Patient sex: F
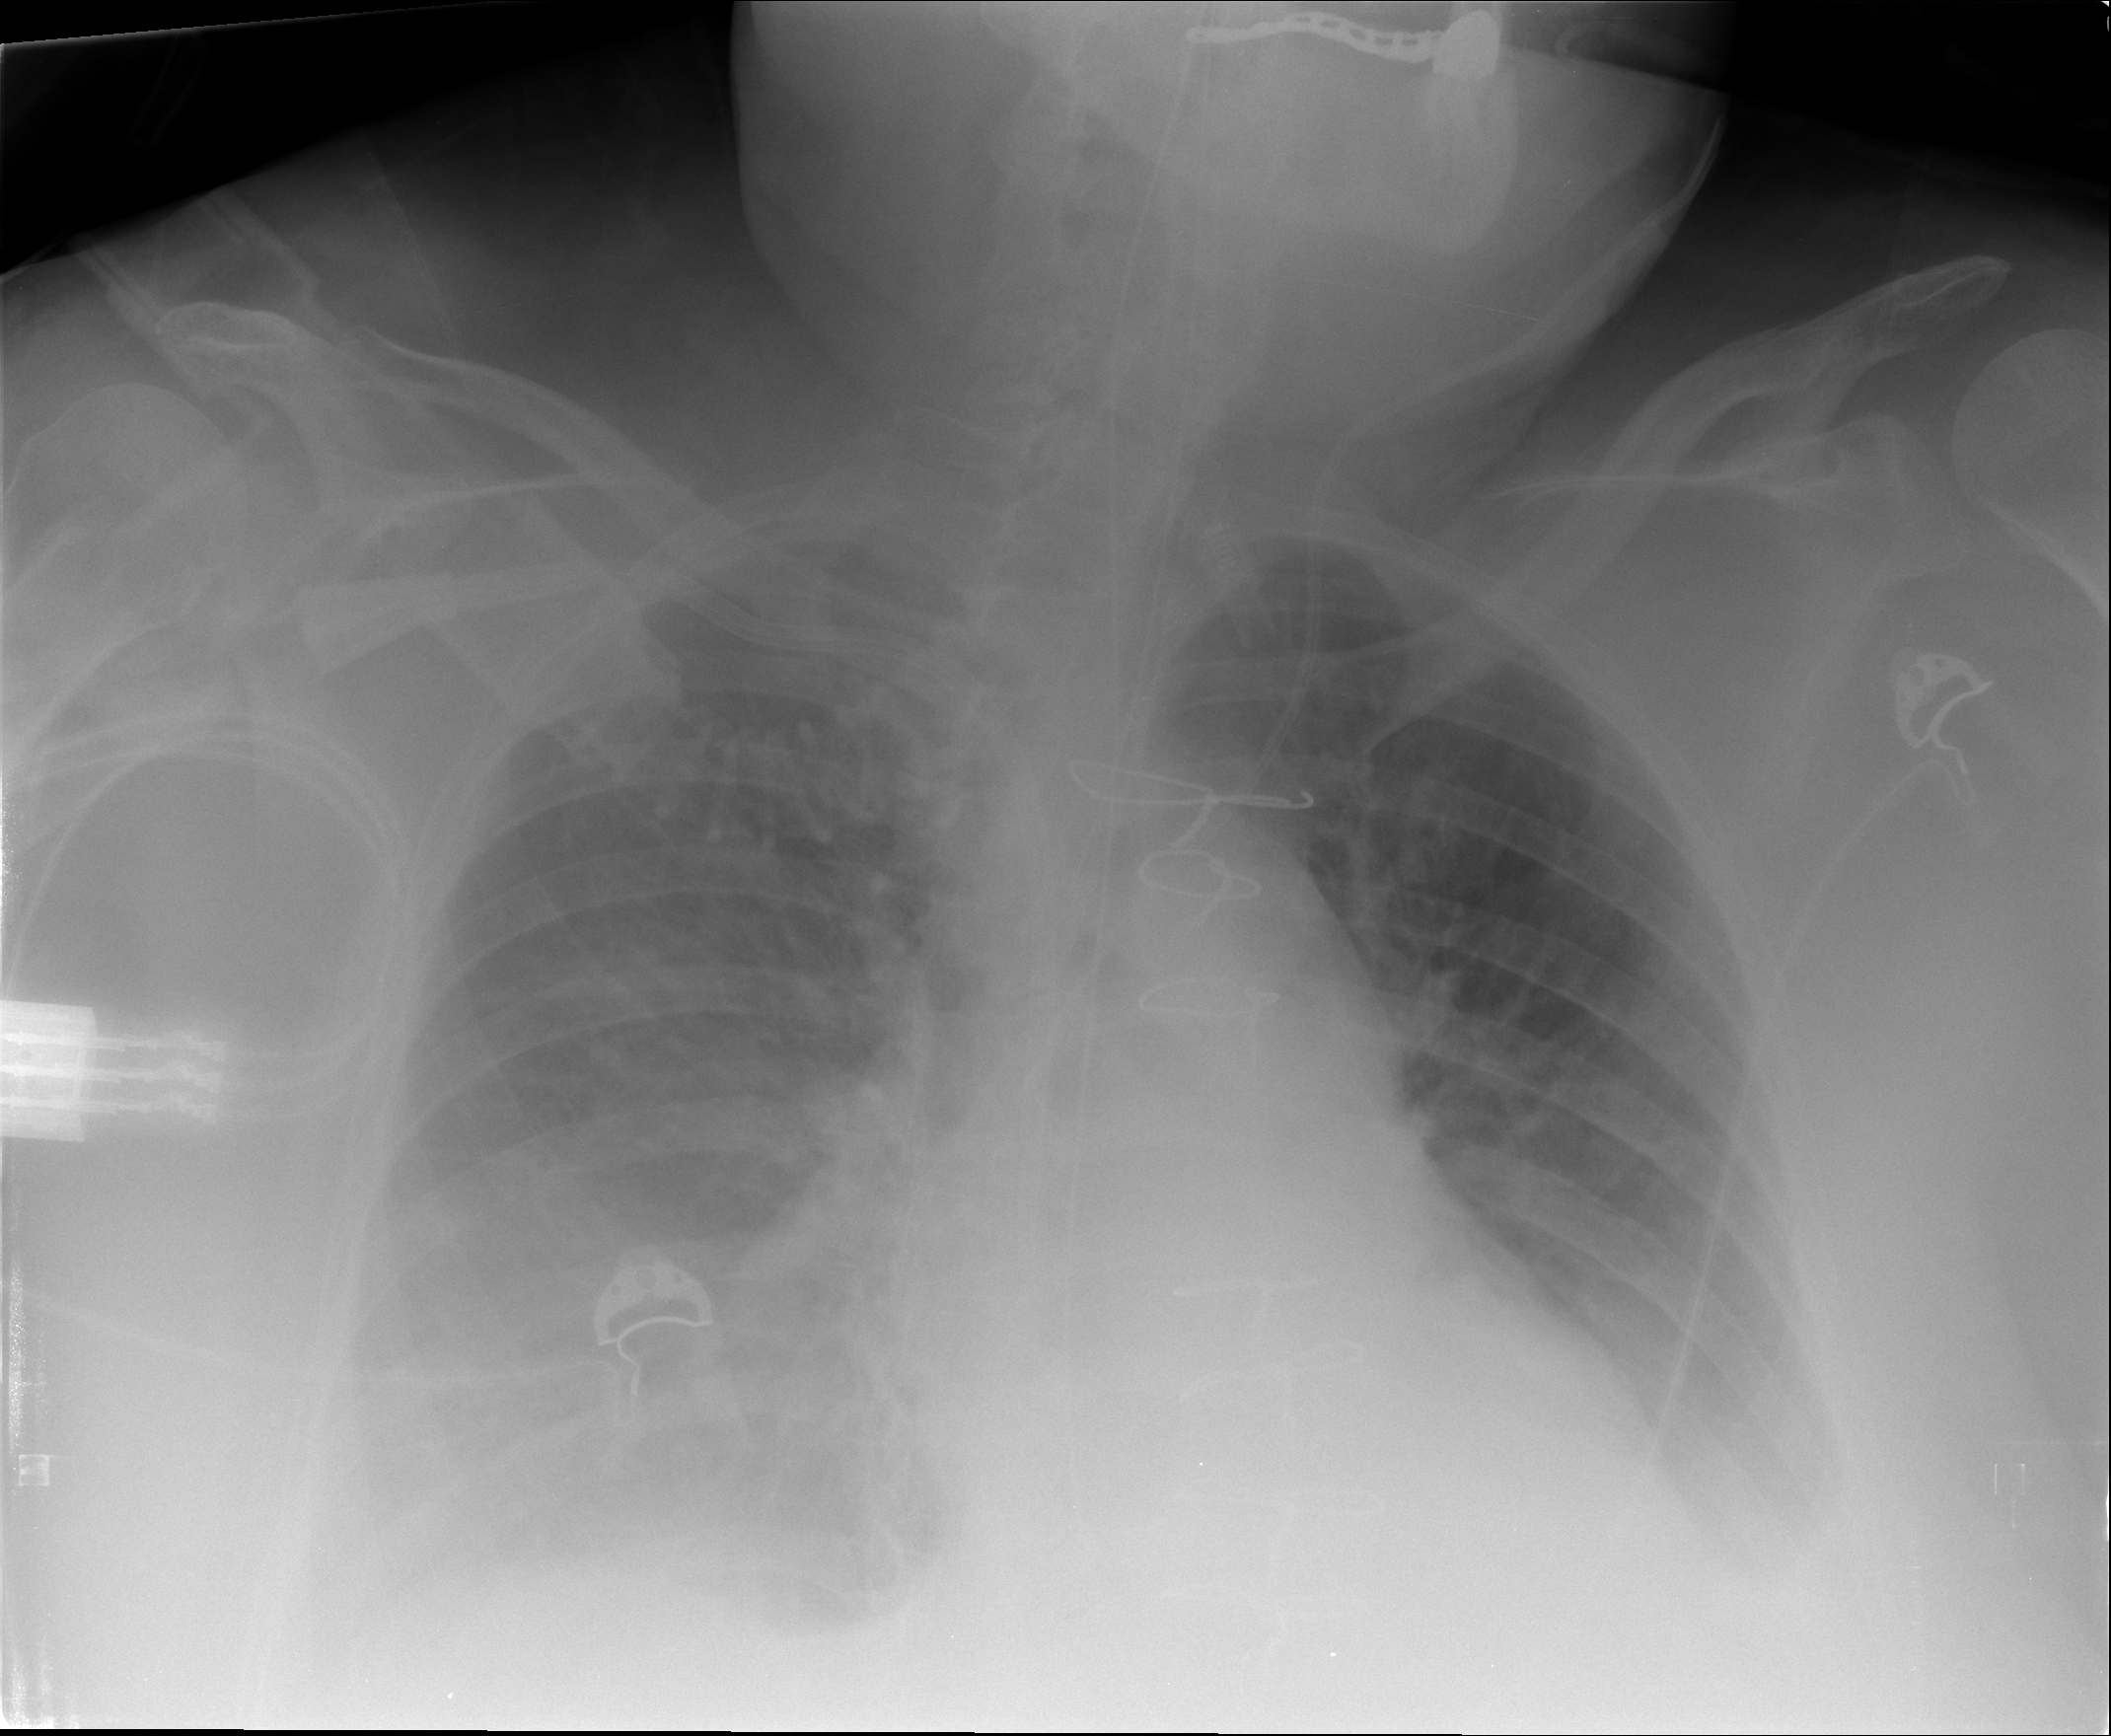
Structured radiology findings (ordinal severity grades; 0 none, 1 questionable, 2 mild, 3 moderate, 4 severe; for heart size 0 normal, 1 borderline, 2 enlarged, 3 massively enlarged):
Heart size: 0
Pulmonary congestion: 1
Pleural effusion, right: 2
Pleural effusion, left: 2
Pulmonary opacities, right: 0
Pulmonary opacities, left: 0
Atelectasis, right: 0
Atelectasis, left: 0